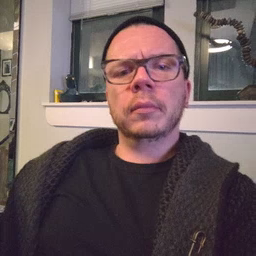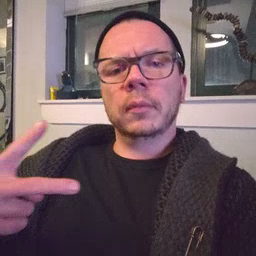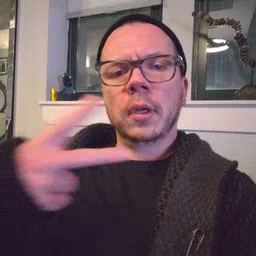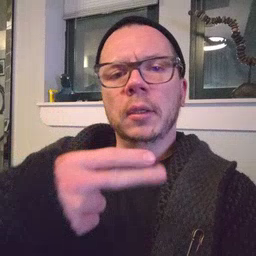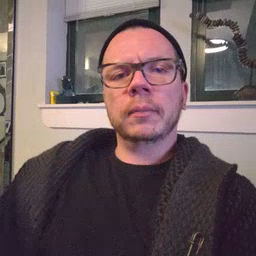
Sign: cut